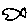
Label: fish